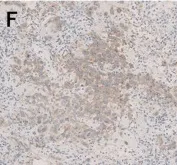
Intraoperative findings and postoperative images of the representative case. Histologically, the tumor was composed of small lymphocyte infiltration and pleomorphic tumor cells with large eosinophilic cytoplasm and irregularly shaped nucleus (E). Kit was positive for the cytoplasm of the tumor cells.
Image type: pathology (immunostaining)